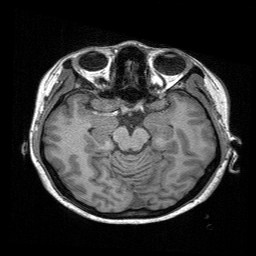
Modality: T1w
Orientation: coronal